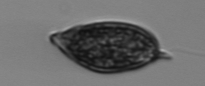
Label: Prorocentrum_micans